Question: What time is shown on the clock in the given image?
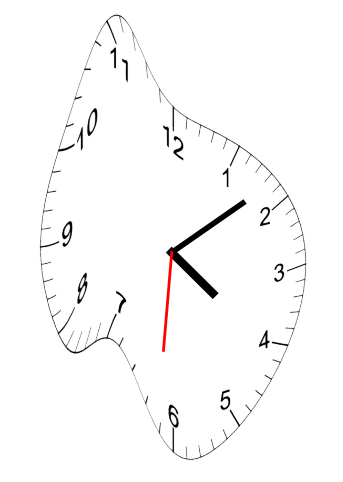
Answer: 04:08:31